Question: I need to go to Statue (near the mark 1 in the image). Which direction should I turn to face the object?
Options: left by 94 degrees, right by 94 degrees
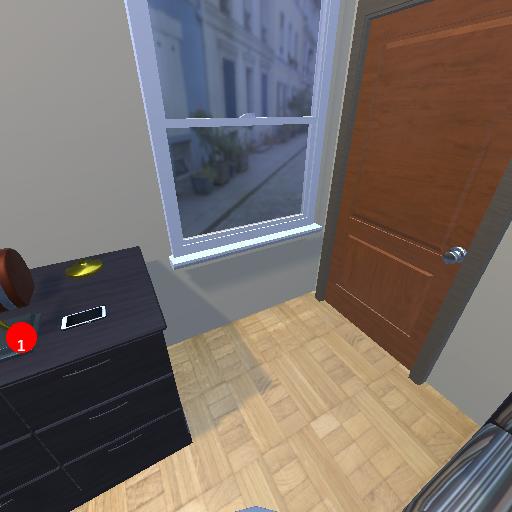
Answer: left by 94 degrees